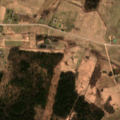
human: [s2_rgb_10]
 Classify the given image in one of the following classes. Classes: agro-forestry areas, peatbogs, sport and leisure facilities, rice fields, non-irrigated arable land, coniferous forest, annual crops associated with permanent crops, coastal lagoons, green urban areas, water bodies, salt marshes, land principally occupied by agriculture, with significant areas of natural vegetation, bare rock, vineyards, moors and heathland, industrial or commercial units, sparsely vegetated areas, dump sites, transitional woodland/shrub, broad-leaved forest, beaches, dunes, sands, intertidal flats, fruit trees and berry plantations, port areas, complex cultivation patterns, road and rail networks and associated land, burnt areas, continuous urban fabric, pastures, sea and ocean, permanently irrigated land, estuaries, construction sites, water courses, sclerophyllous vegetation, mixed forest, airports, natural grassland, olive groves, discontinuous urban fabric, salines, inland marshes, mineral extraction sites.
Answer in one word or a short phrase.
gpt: discontinuous urban fabric, complex cultivation patterns, land principally occupied by agriculture, with significant areas of natural vegetation, coniferous forest, mixed forest